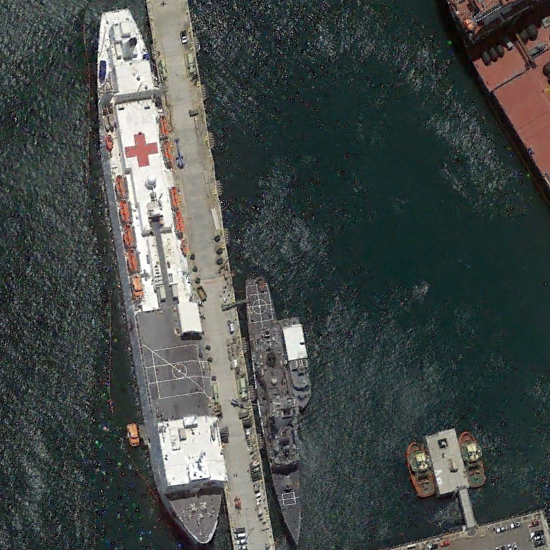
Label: civil